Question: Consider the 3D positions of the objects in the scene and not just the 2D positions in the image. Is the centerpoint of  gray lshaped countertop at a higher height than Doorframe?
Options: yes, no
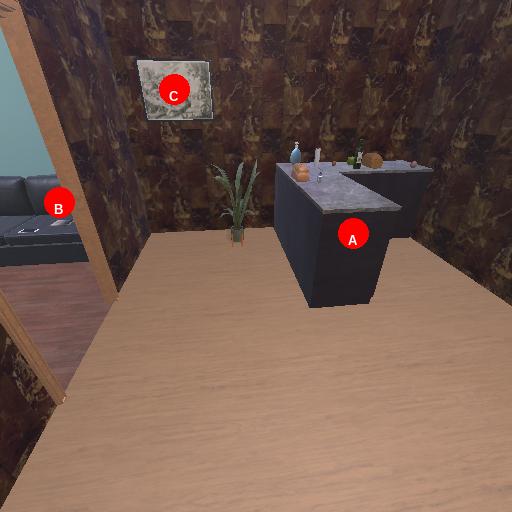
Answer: yes